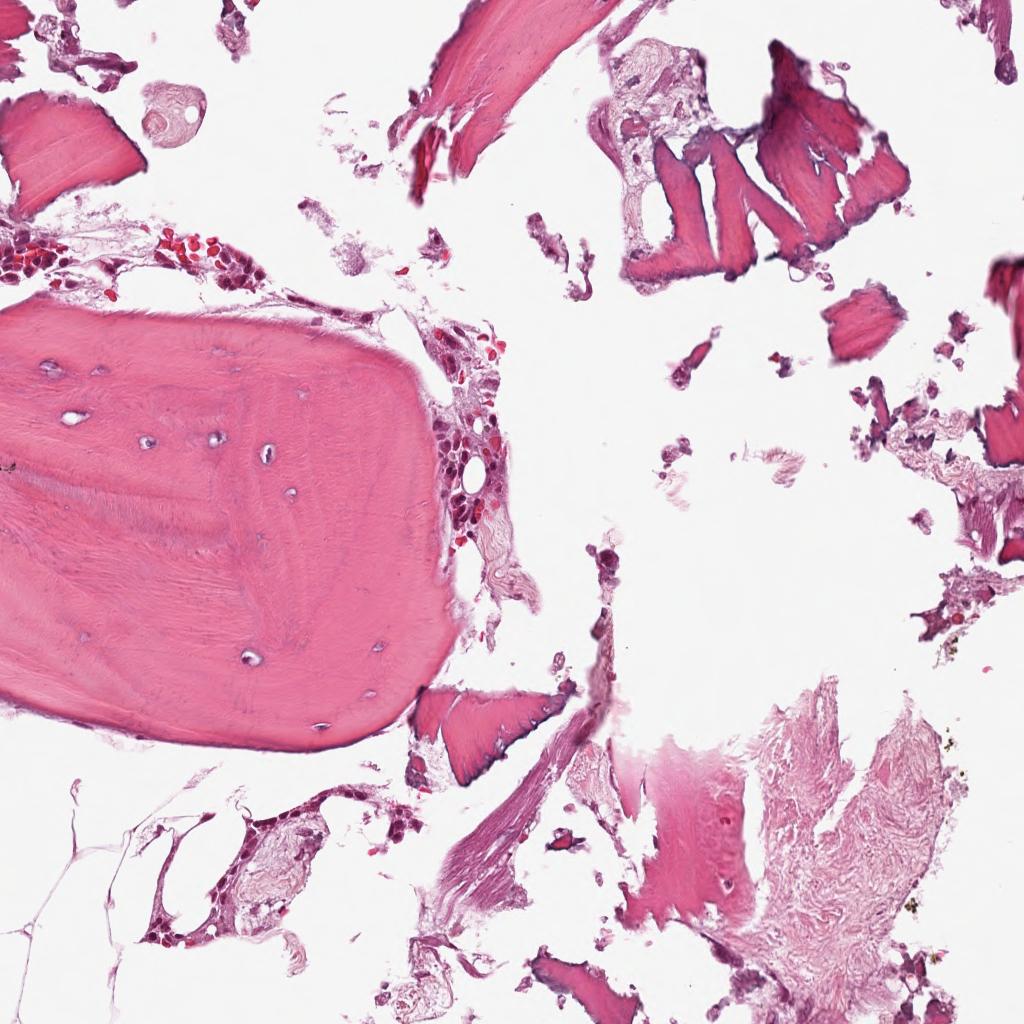
Label: Non-Tumor